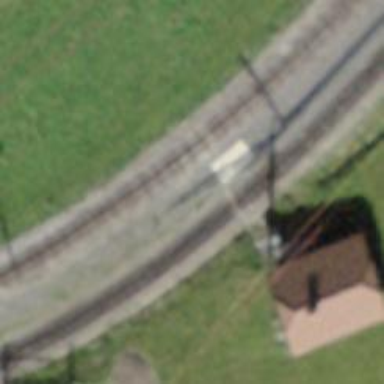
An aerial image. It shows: Narrow-gauge railway siding with 1 track. The track is electrified with contact line.